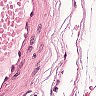
Metastatic tissue present: no